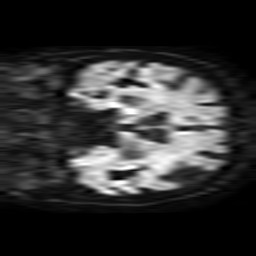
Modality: TRACE
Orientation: coronal
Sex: female
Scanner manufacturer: philips
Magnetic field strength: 3 T
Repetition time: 4.112 s
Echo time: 0.06119 s